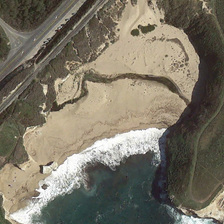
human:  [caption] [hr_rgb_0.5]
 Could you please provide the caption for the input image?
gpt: many white waves are in an ocean near a beach and some green trees .

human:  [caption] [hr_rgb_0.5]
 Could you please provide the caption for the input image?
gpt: many white waves are in an ocean near a beach and some green trees .

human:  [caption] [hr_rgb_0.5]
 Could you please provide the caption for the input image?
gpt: many white waves are in an ocean near a beach and some green trees .

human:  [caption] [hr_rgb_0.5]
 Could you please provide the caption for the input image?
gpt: many white waves are in an ocean near a beach and some green trees .

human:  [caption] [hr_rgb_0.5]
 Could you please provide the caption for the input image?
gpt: many white waves are in an ocean near a beach and some green trees .